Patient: sex M, age 76
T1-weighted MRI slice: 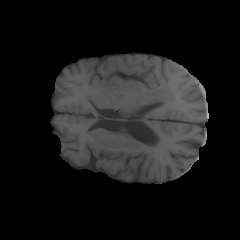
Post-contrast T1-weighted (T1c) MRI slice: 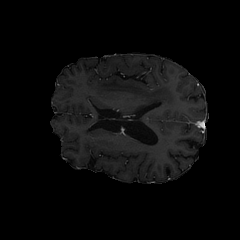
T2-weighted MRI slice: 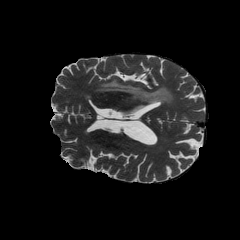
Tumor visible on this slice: yes
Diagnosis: Glioblastoma, IDH-wildtype
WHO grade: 4